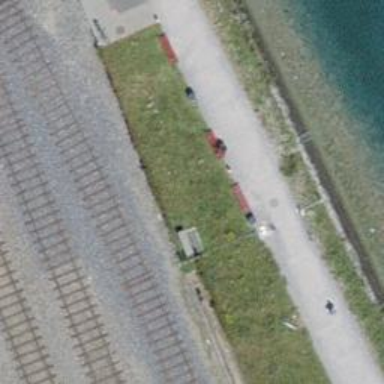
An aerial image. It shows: Red bench.